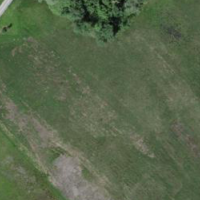
EUNIS habitat code: 16
Species observed at this site:
Ornithogalum umbellatum
Fritillaria meleagris